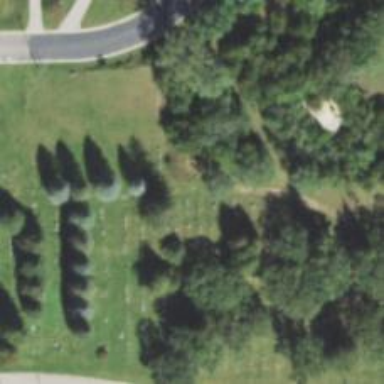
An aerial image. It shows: Track leading to cemetery.